This time-frequency spectrogram was computed from a bearing vibration snapshot; brighter regions carry more energy. Diagnose the bearing from this image, choosing from: normal, inner_race, outer_race, ball.
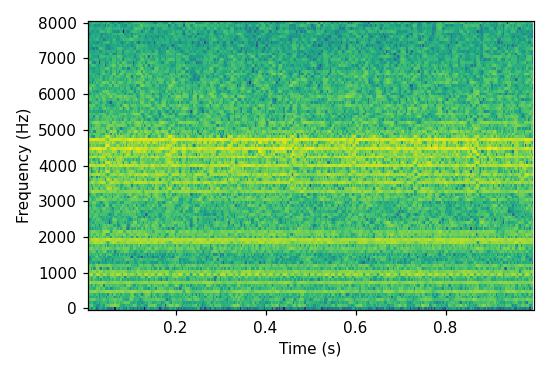
Answer: outer_race